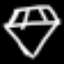
Label: diamond